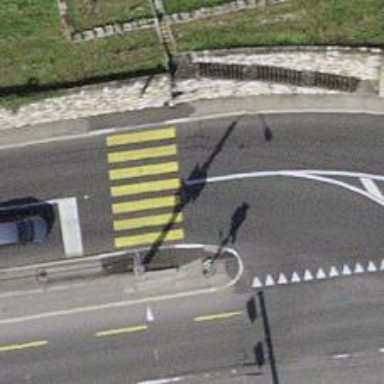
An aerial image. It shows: Crossing with traffic signals.